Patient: sex M, age 17
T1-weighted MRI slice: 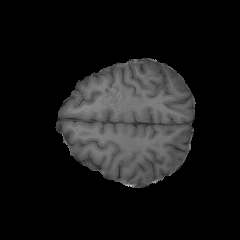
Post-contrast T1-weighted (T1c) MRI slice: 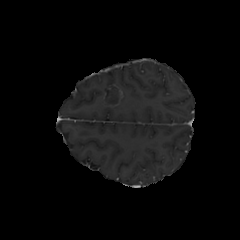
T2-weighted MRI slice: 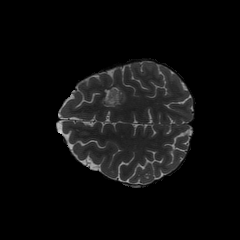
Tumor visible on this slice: yes
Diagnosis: Astrocytoma, IDH-mutant
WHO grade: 4